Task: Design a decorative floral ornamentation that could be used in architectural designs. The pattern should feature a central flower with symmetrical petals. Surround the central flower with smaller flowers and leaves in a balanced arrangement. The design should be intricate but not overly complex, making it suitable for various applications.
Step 950:
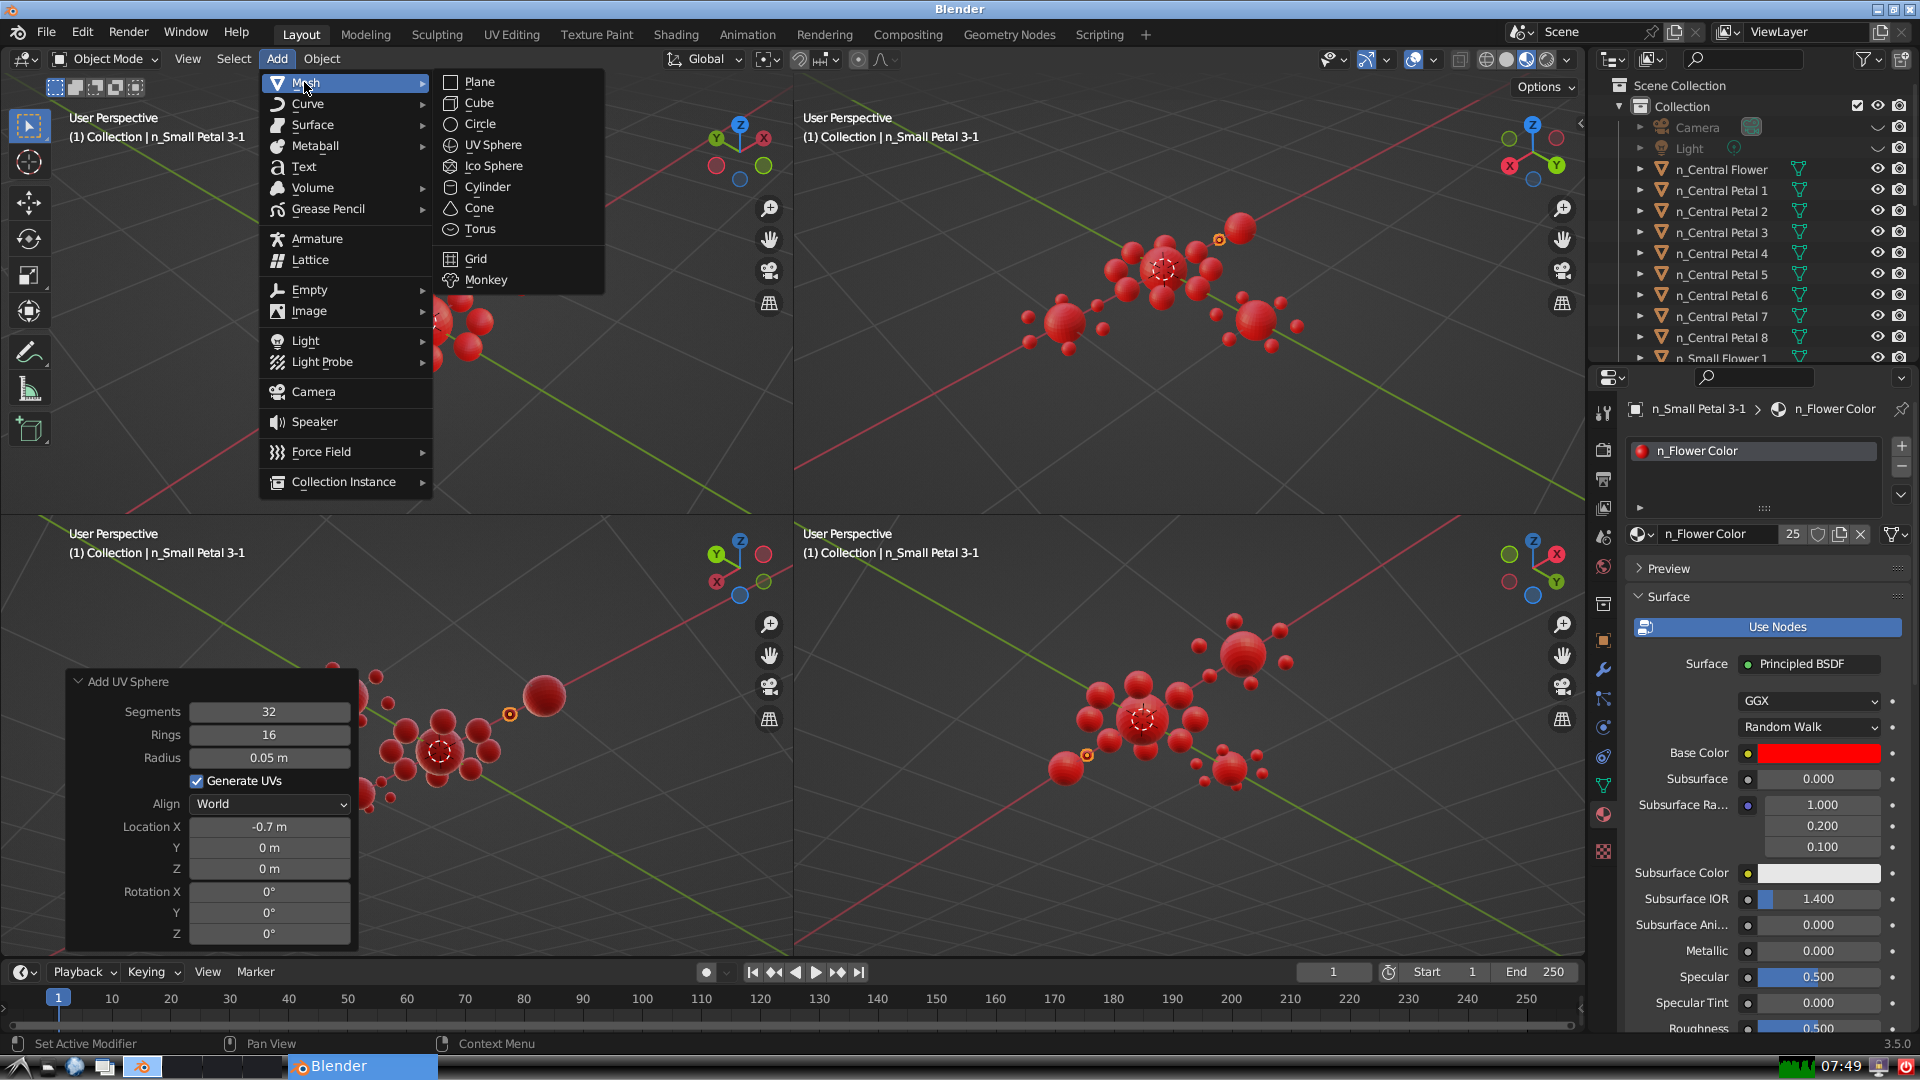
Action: {"mouse_move": [499, 144]}